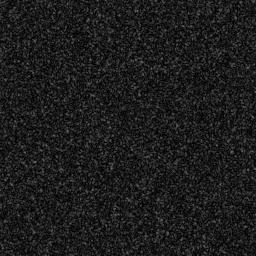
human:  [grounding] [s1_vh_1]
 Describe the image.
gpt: In the satellite image, there is  <ref>1 medium ship </ref> <box>[[21, 14, 33, 22, 0]]</box> located at top left.